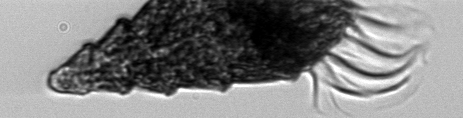
Label: Laboea_strobila